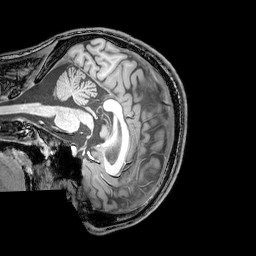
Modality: T1w
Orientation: sagittal
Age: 24
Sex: male
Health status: healthy
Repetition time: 0.081 s
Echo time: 0.037 s